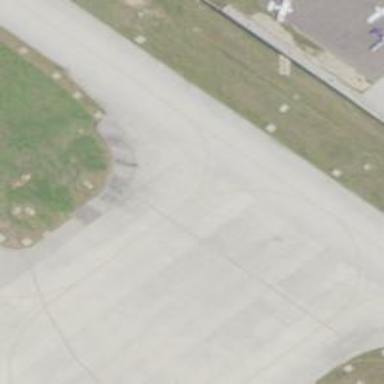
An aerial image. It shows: Image of taxiway at airport.